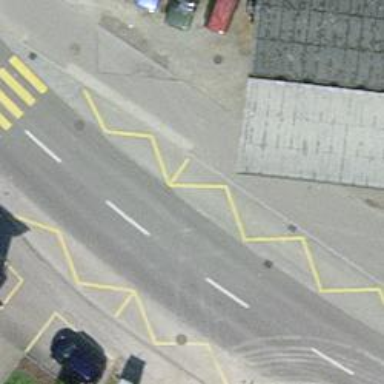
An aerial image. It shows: Public transport stop position.